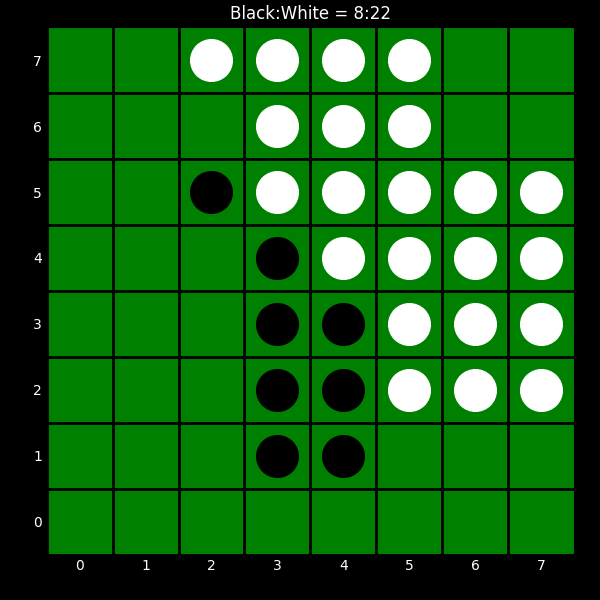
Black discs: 8
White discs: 22